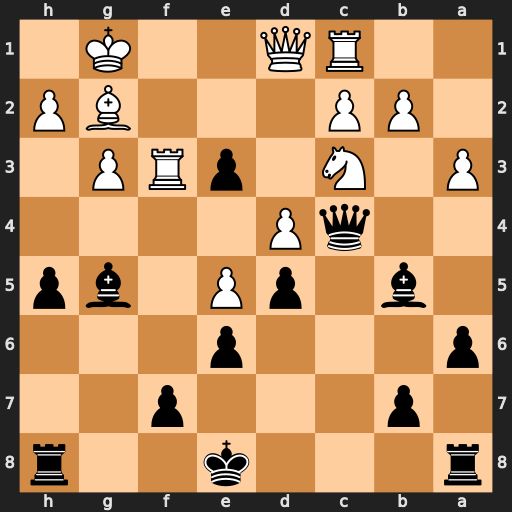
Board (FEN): r3k2r/1p3p2/p3p3/1b1pP1bp/2qP4/P1N1pRP1/1PP3BP/2RQ2K1
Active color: b
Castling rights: kq
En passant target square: -
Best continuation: e2 Nxe2 Qxe2